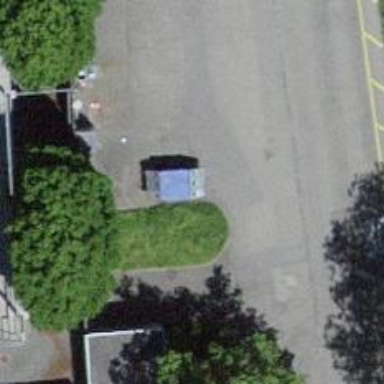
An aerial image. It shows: Recycling container for scrap metal.